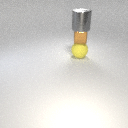
large gray metal cylinder above small brown metal cube